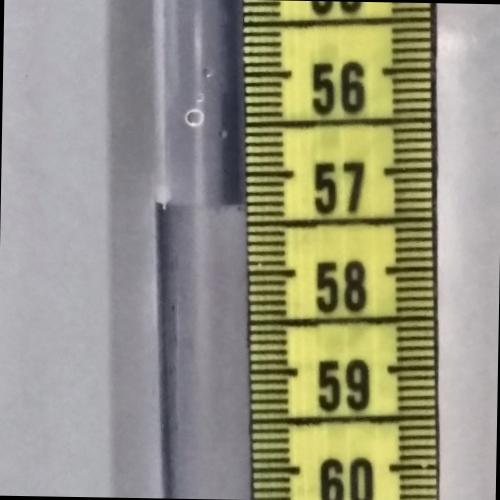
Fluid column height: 57.3 cm